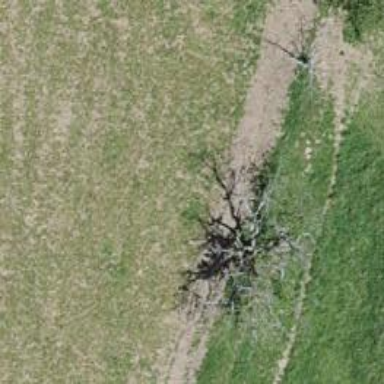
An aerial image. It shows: Grass track with grade4 surface.